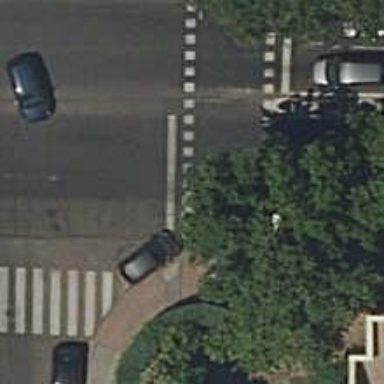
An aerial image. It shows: Kerb barrier.